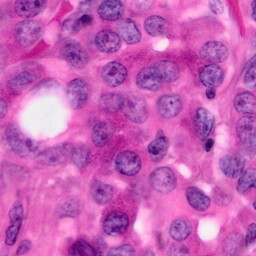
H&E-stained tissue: Pancreatic